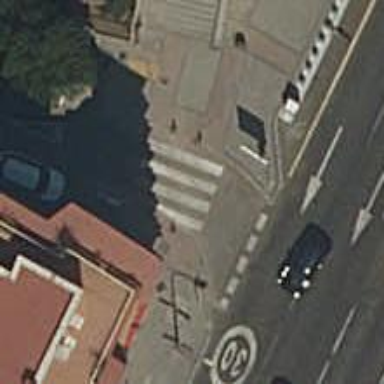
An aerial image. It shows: Uncontrolled zebra crossing on the road.